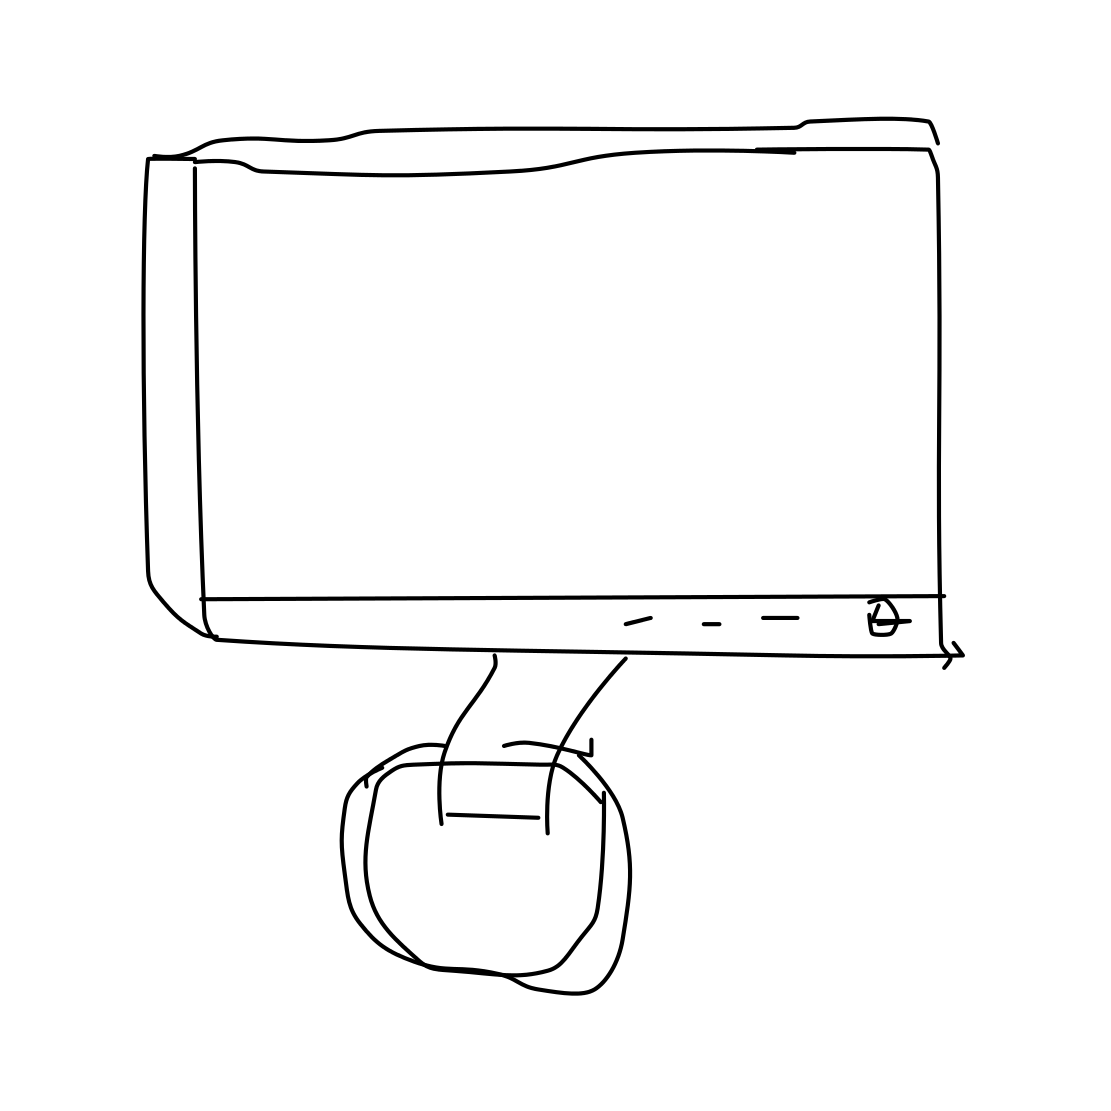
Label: computer monitor